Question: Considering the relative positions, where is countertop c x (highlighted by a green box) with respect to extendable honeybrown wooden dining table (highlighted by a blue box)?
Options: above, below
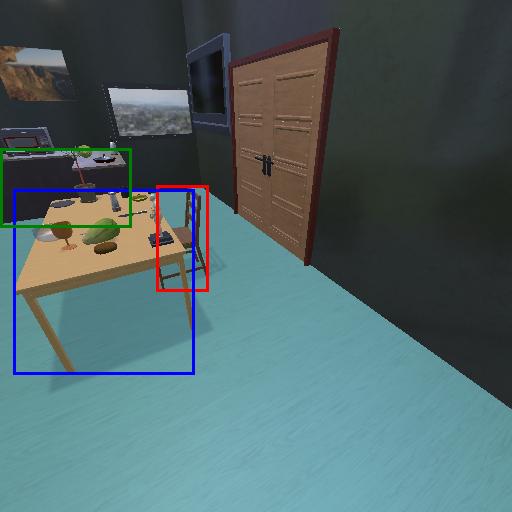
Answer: above